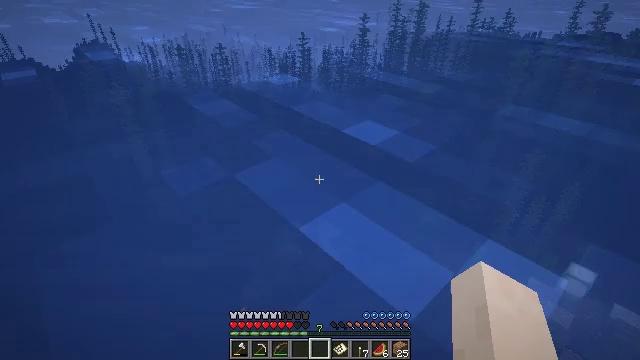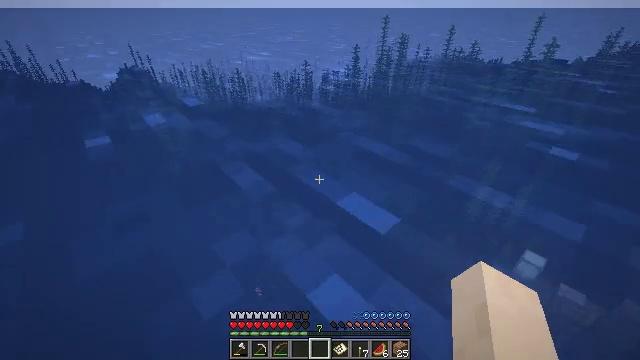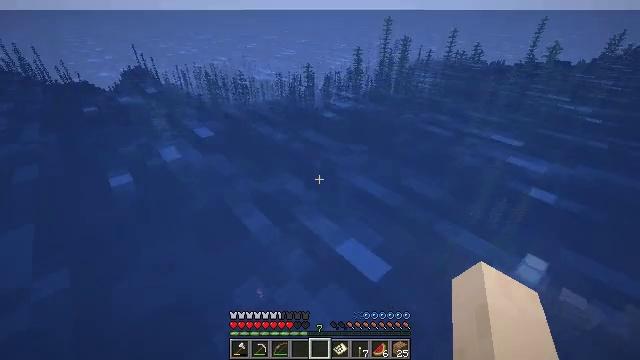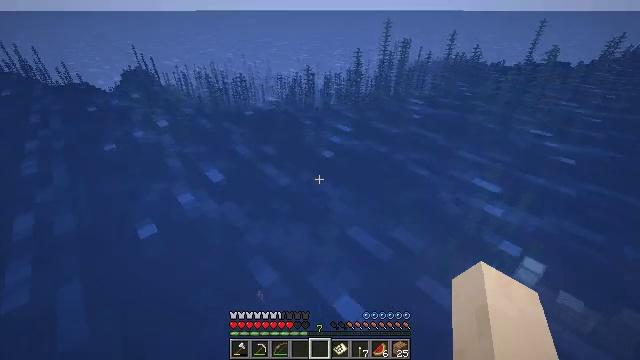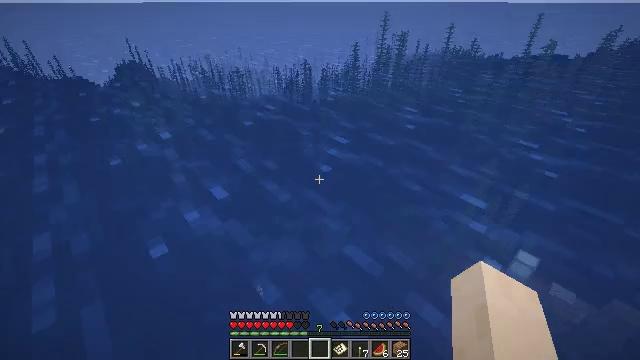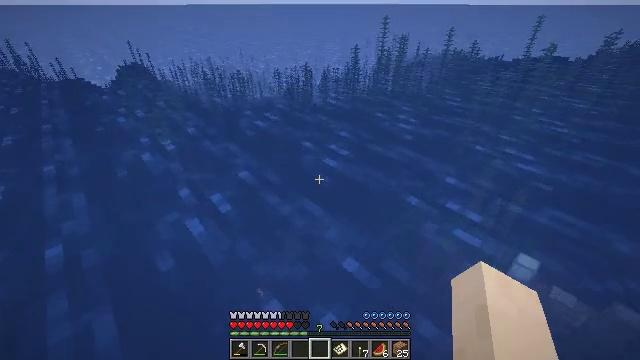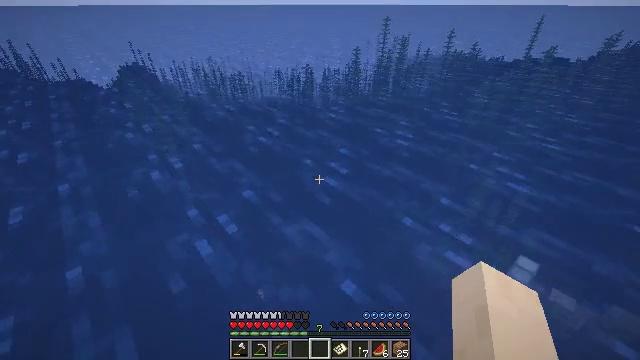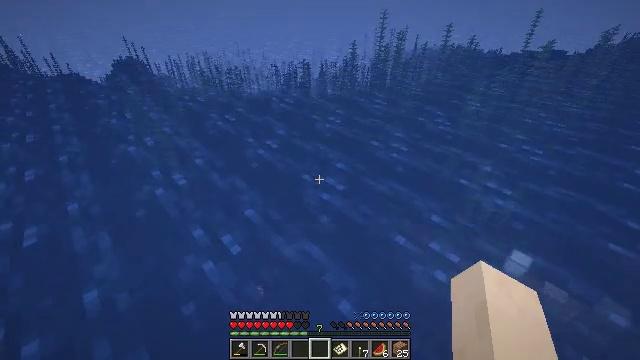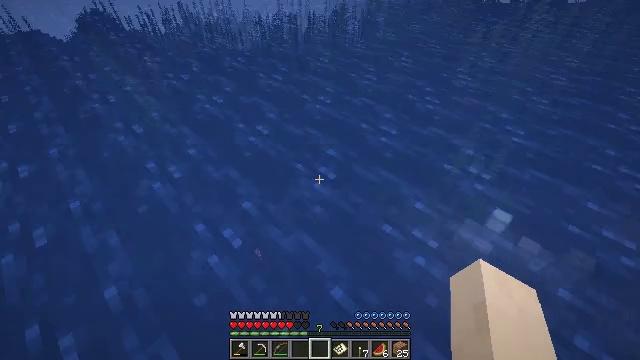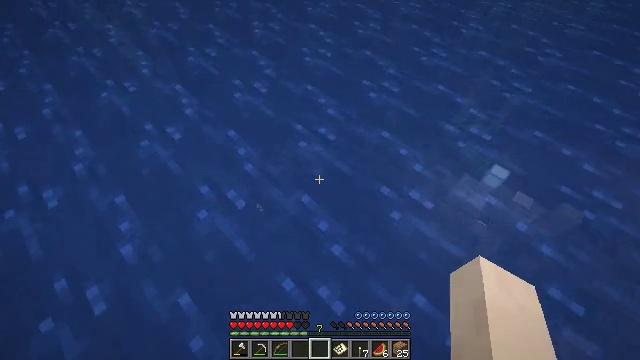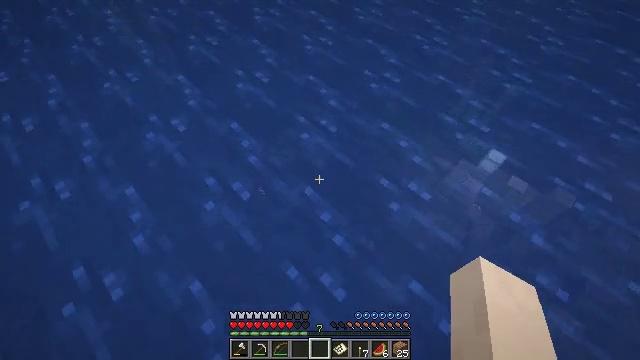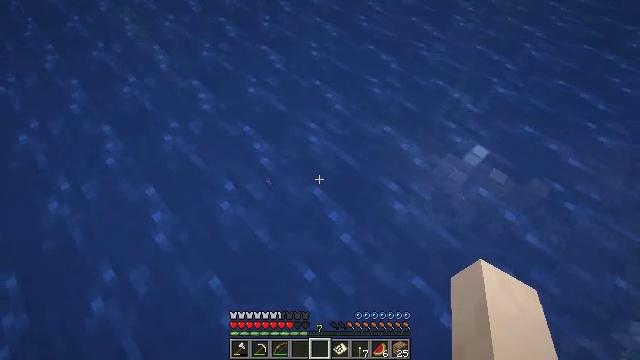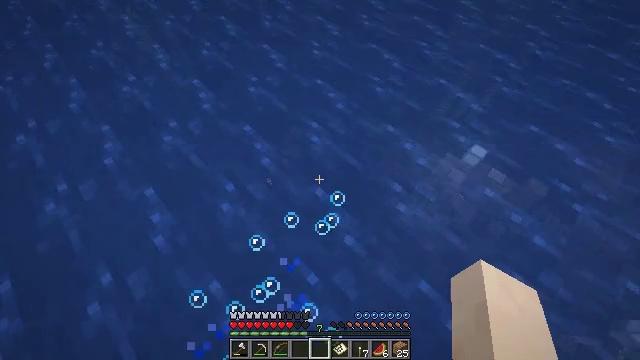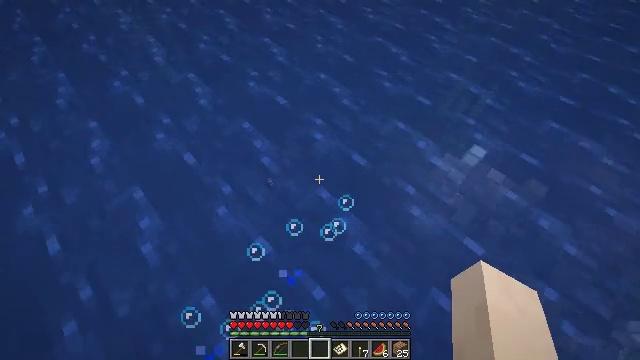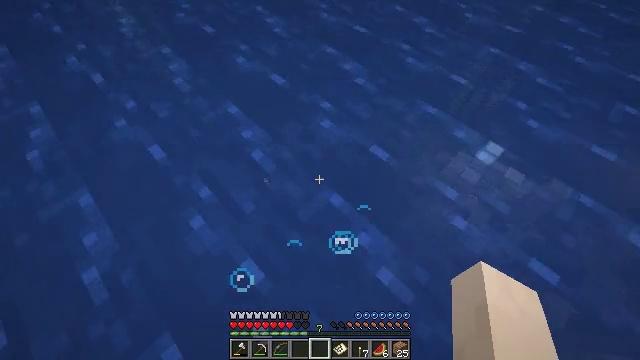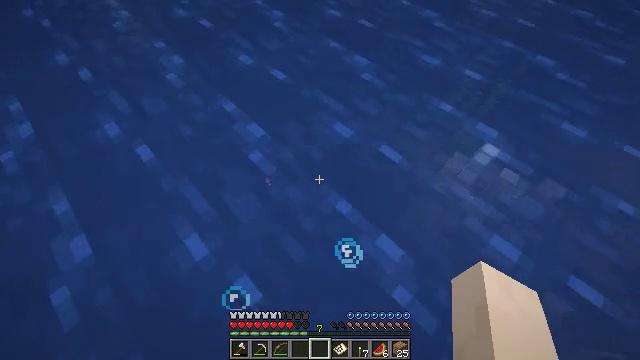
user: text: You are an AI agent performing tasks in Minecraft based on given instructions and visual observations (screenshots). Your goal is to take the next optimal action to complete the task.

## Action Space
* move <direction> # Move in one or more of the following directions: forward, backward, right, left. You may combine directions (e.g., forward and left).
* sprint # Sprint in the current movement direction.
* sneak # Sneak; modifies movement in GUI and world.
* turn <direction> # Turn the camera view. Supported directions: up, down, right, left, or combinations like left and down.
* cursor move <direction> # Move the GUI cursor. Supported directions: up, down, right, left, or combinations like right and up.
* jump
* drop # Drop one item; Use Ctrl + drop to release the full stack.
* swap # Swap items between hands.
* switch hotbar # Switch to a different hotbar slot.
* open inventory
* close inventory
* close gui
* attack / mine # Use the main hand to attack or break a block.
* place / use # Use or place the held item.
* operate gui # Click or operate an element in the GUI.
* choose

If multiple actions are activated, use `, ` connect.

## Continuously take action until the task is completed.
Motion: motion action
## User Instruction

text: Kill the cod.
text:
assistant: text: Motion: sprint, jump
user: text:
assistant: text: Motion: sprint, jump
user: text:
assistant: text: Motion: sprint, jump
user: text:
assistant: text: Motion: sprint, turn down, jump
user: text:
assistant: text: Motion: sprint, jump
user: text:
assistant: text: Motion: move forward, sprint, jump
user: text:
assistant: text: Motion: move forward, sprint, turn down, jump
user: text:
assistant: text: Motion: move forward, sprint, turn right and down
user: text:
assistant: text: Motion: move forward and move left, sprint, turn down
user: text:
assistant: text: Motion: move forward and move left, sprint, turn down
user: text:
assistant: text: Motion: move forward and move left, sprint, turn down
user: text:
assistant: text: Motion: move forward, sprint
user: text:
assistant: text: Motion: move forward, sprint
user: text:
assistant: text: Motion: move forward, sprint
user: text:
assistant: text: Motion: move forward, sprint
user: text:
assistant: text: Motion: move forward, sprint
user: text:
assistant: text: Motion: move forward, sprint
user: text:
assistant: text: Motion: move forward, sprint
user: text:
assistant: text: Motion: move forward, sprint, jump
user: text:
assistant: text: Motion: move forward, sprint, jump
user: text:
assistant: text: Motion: move forward, sprint, jump
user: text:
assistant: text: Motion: move forward, sprint, jump
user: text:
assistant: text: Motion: move forward, sprint
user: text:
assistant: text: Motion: move forward, sprint
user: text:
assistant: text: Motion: move forward, sprint
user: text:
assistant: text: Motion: move forward and move left, sprint
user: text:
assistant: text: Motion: move forward and move left, sprint
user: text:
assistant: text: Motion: move forward and move left, sprint
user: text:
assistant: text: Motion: move forward, sprint
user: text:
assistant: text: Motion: move forward, sprint